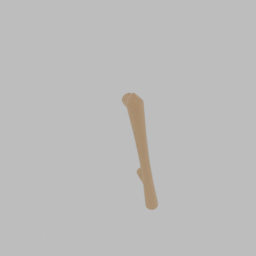
Label: mechanical